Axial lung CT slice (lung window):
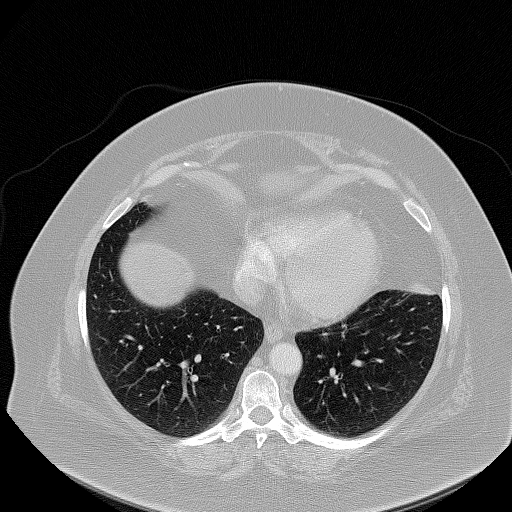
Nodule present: no